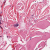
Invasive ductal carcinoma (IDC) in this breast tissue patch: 0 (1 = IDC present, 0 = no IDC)